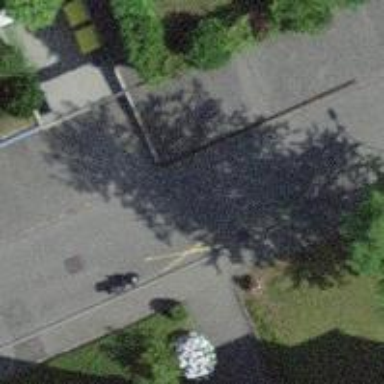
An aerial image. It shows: Road with steps.